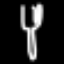
Label: fork